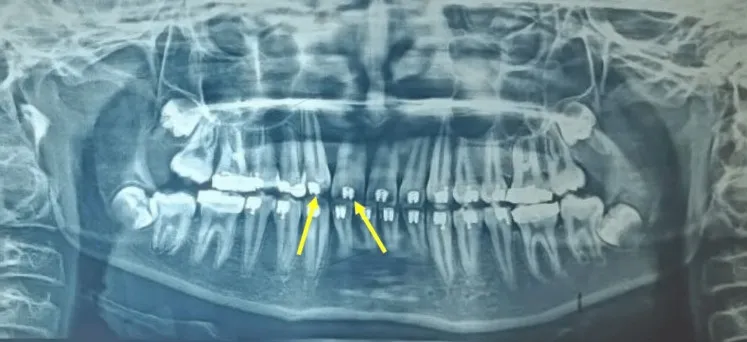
Post-treatment orthopantomogram (OPG). Post-treatment OPG reveals proper alignment of 11 and 13.
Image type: radiology (x_ray)